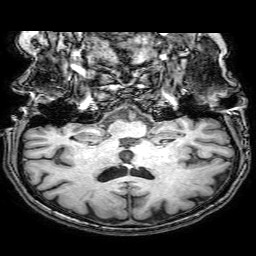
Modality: T1w
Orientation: sagittal
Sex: female
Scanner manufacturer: philips
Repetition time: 0.008091 s
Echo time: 0.00371 s